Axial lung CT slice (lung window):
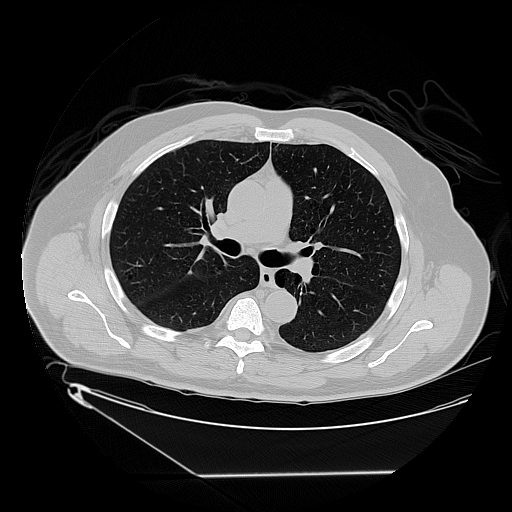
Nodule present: no